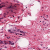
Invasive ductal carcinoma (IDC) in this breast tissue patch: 0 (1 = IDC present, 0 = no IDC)